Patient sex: M
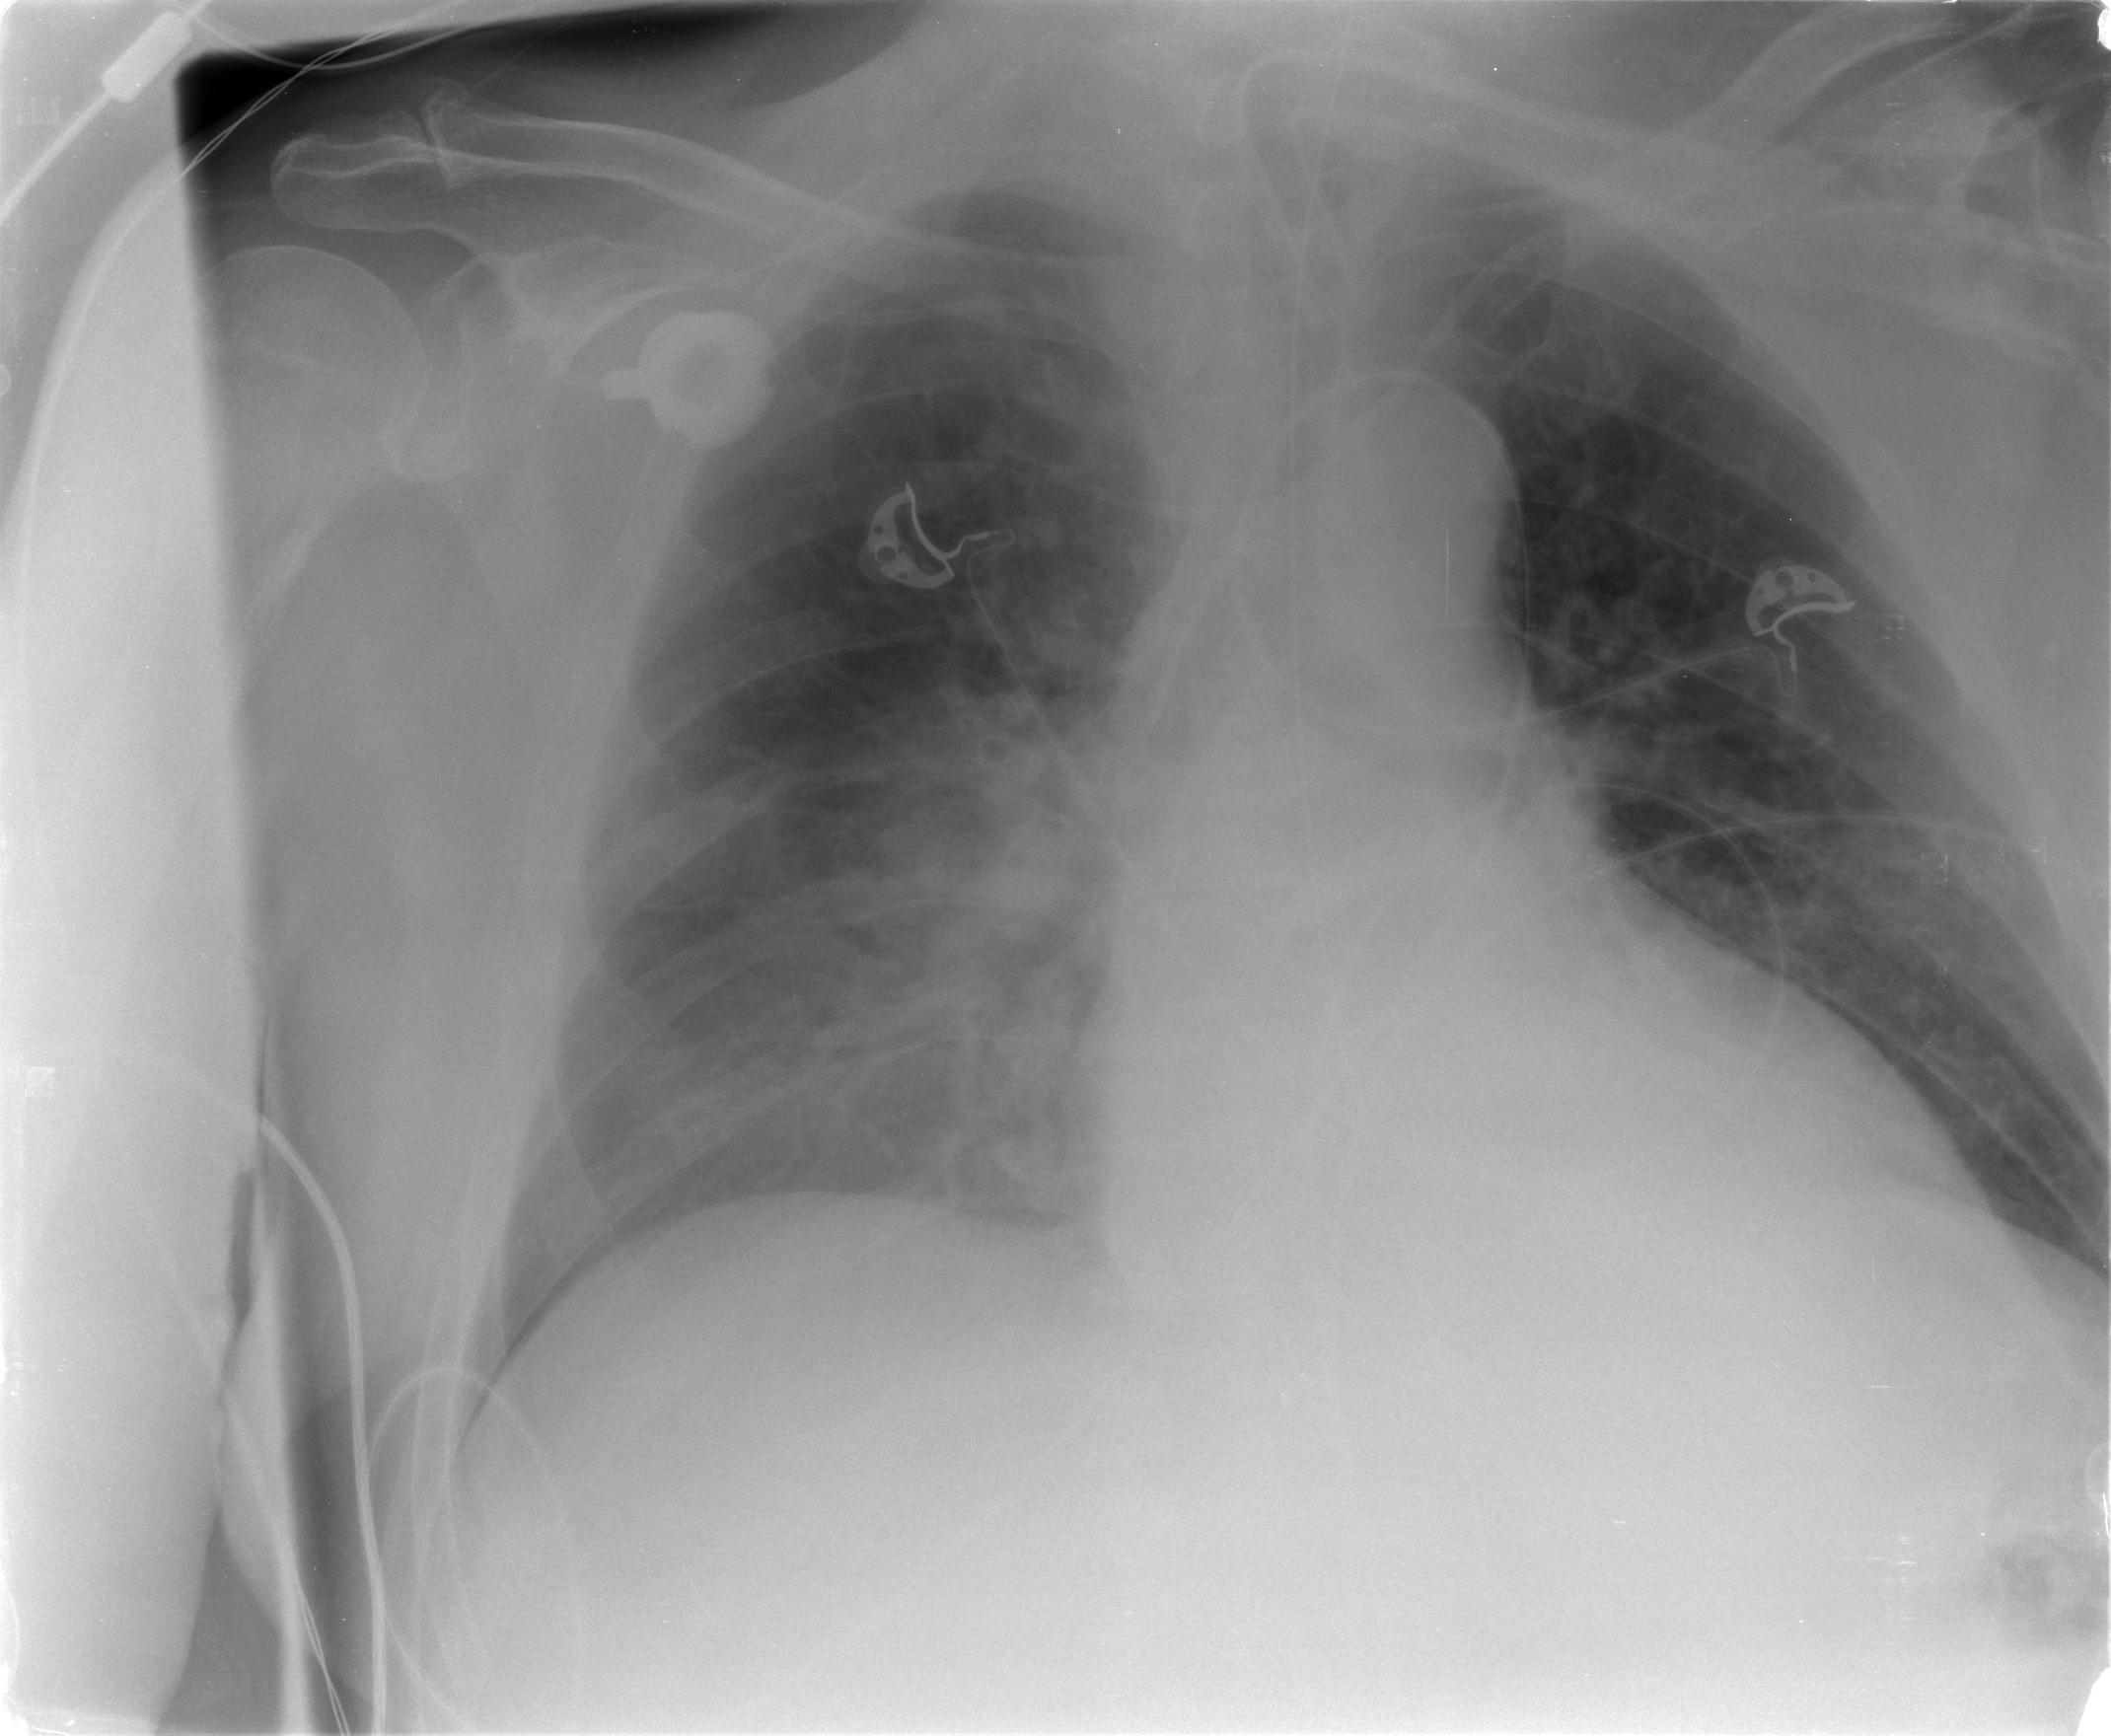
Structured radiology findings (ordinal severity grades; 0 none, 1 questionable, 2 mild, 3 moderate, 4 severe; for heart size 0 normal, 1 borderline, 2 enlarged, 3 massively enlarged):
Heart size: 2
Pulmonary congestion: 2
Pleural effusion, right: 0
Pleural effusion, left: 0
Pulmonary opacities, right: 2
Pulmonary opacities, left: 0
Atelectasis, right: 2
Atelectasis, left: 0